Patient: sex M, age 68
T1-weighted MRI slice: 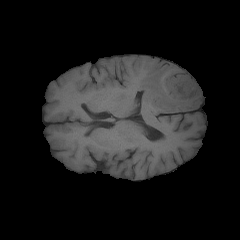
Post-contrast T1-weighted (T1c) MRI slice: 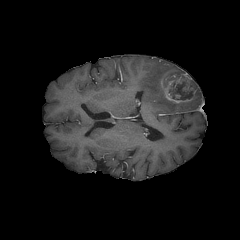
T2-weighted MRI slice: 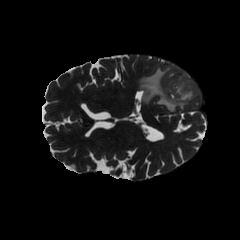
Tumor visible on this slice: yes
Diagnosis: Glioblastoma, IDH-wildtype
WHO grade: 4